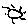
Label: sun